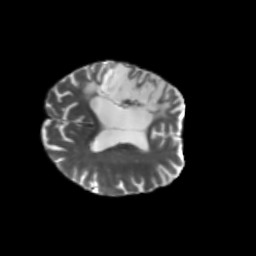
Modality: T2w
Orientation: axial
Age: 66
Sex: female
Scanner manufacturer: siemens
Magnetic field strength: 3 T
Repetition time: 5.47 s
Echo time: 0.0854 s